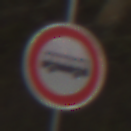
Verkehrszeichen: VerbotKraftomnibusse
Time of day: MorningAfternoon
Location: Outdoor (RoadRail)
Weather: PartlyCloudy
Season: NotSpecified
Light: Natural